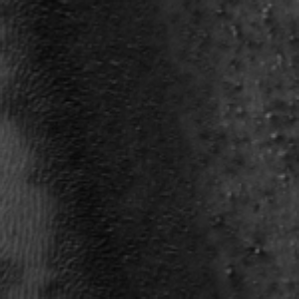
Label: frost